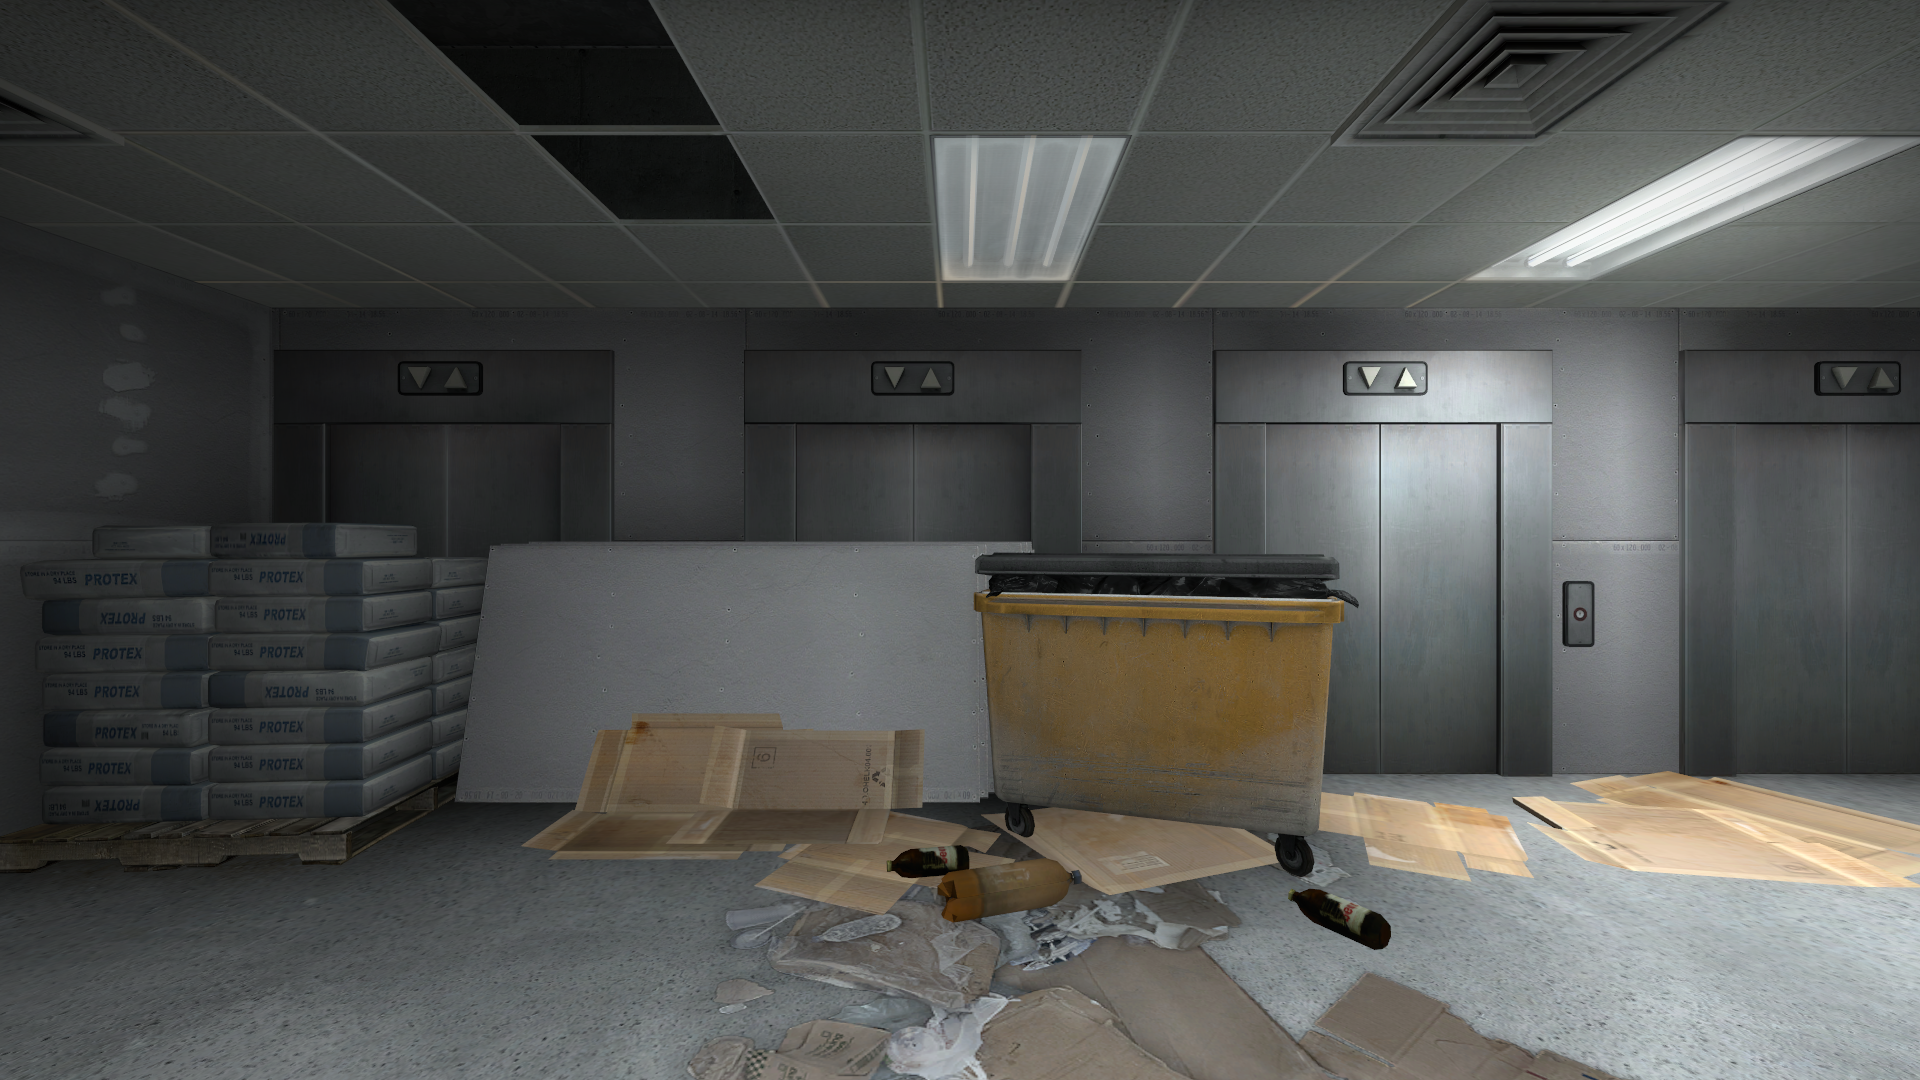
Map: de_vertigo